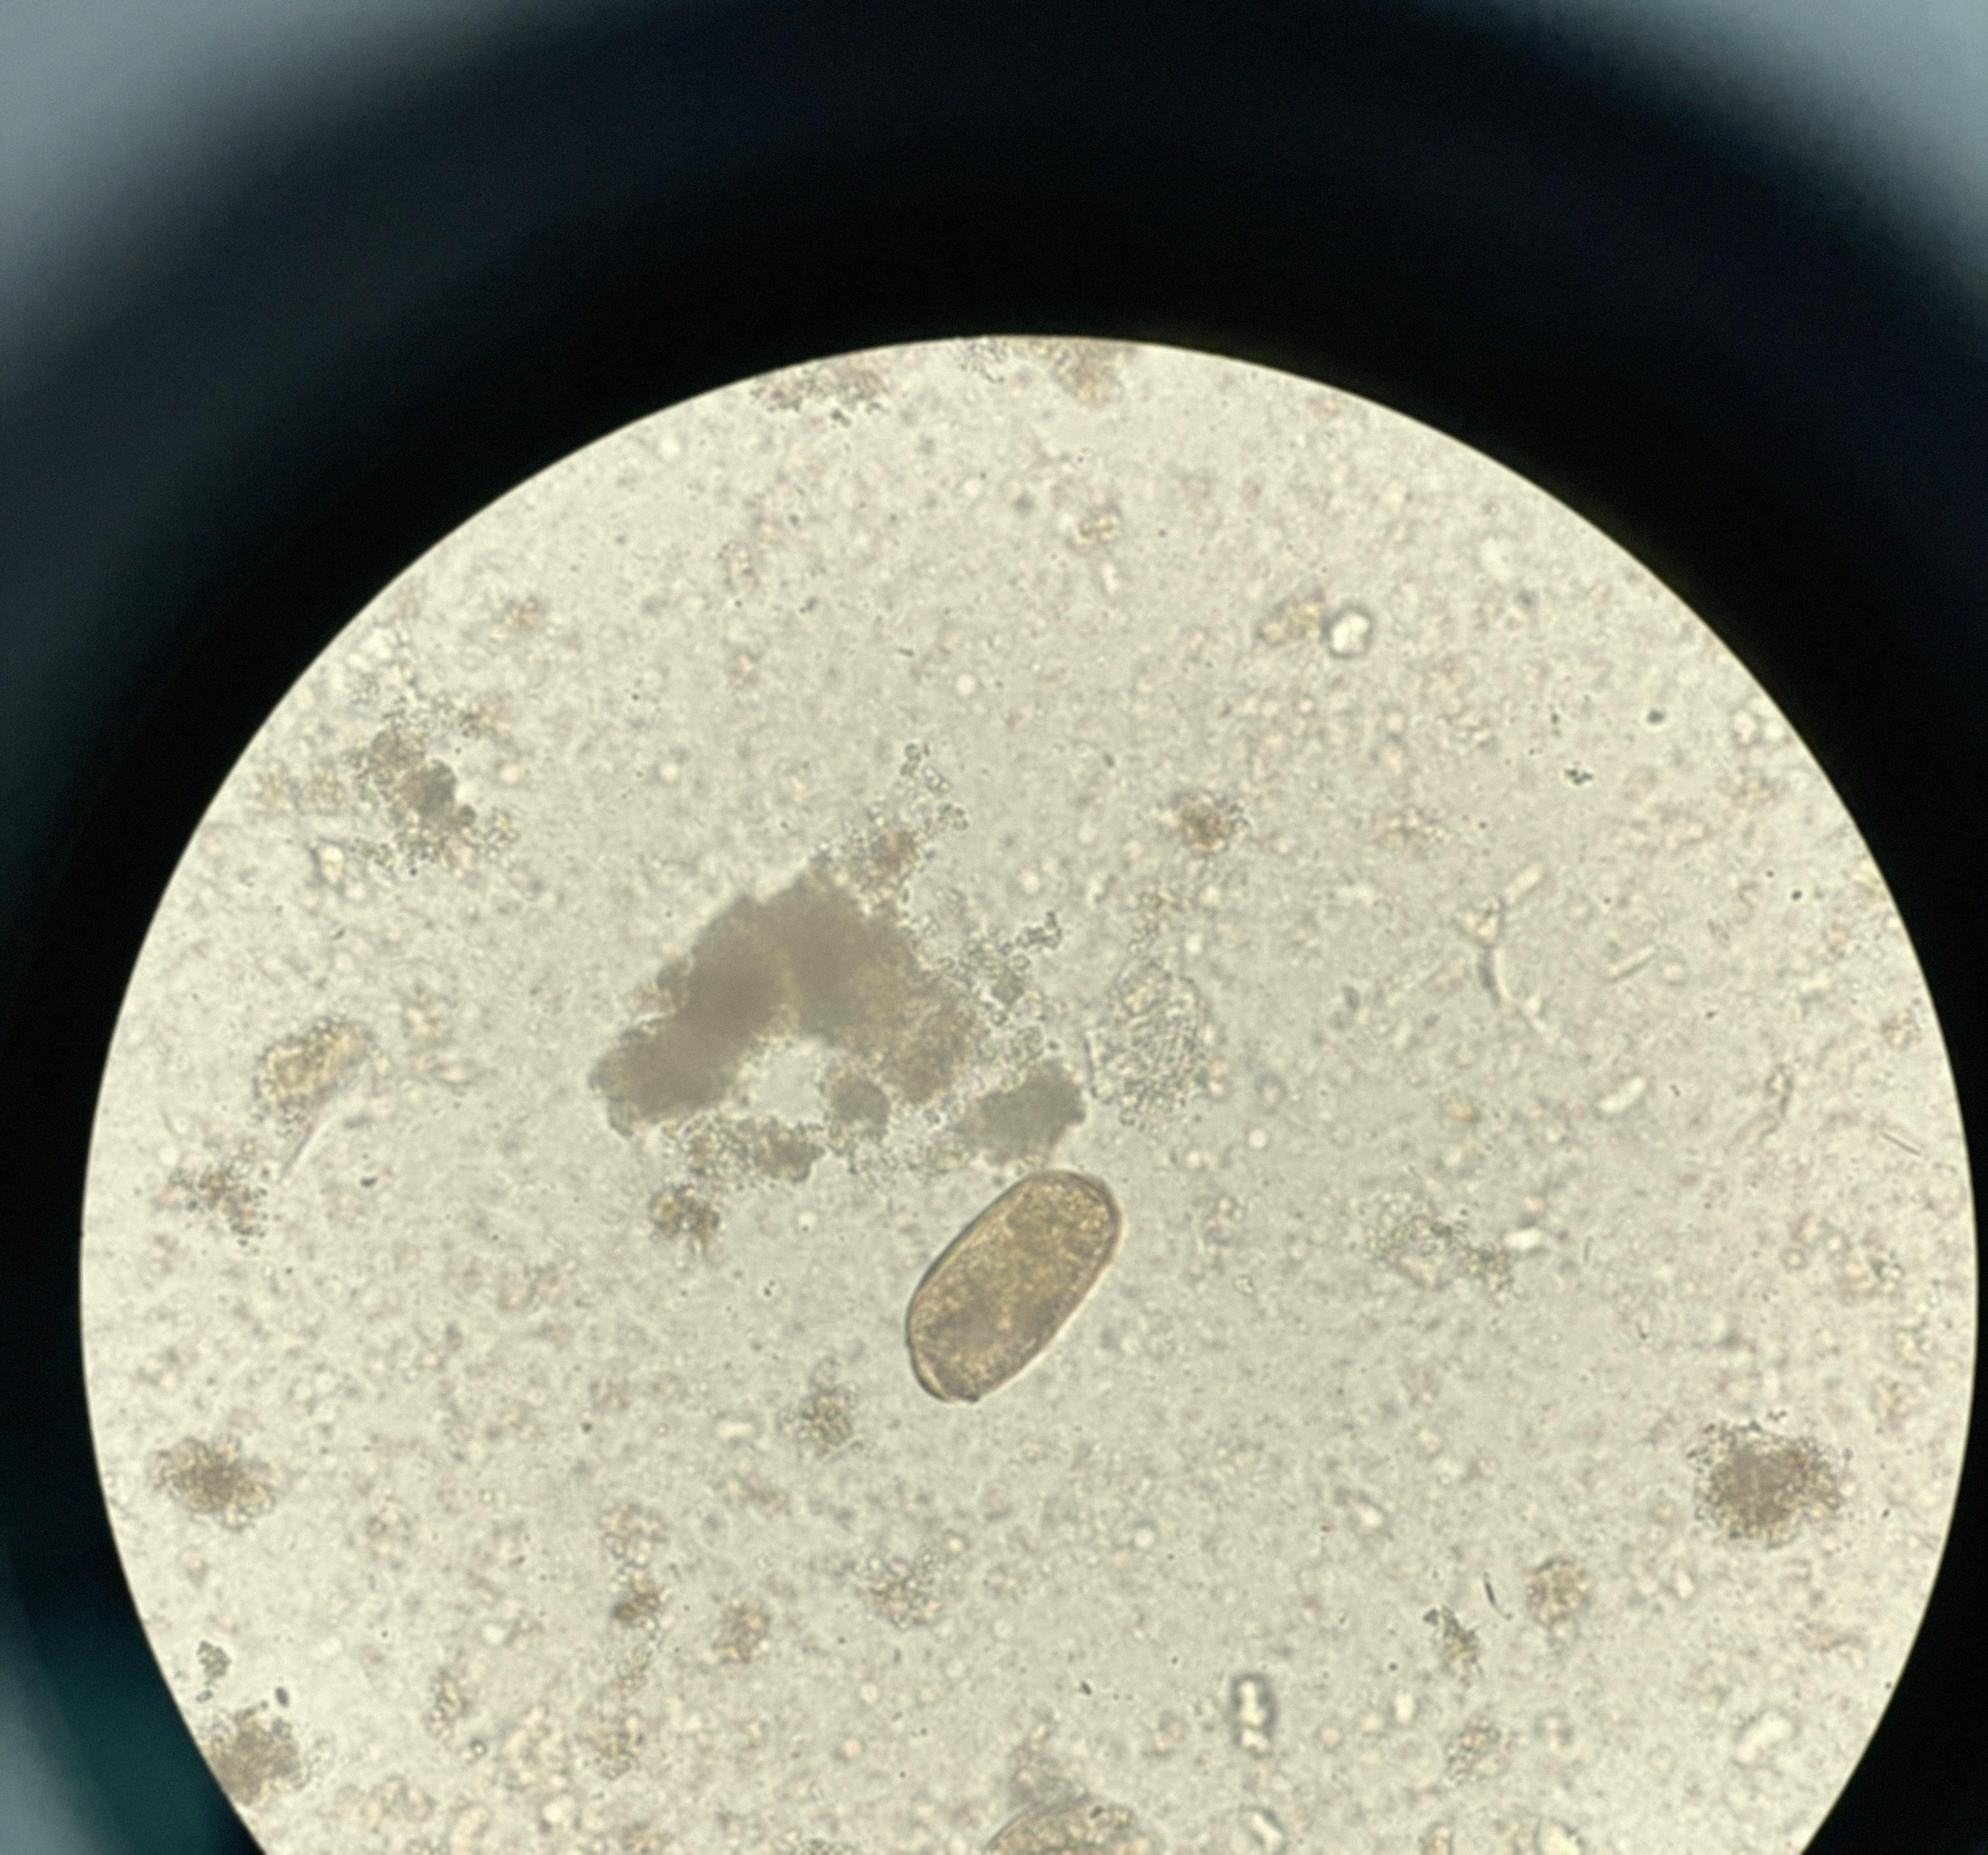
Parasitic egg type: Paragonimus spp